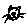
Label: cat